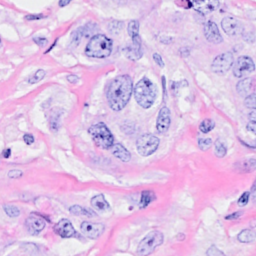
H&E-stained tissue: Breast